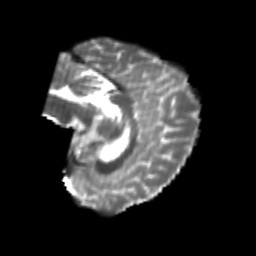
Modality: T2w
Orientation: sagittal
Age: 21
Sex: female
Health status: healthy
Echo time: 0.074 s